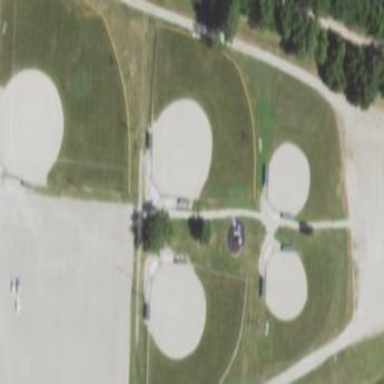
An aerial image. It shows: Baseball pitch for leisure land.